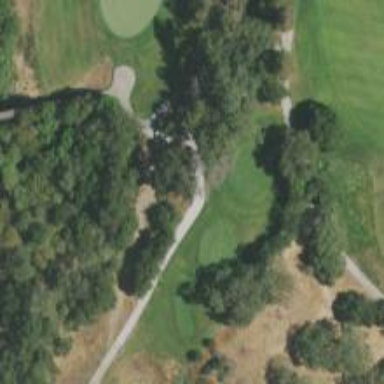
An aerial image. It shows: Service road used as golf cart path.